Question: The 'mayavi' module for Python has a 3D scatter plotting function. By default the size of the points are scaled with the data (as far as I could understand from going through their website). This is what a screencap of my data looks like:

The colormap indicates the value of each point, so I don't require the size of the point to also scale with the value of the point. Is there any way to disable scaling of size?
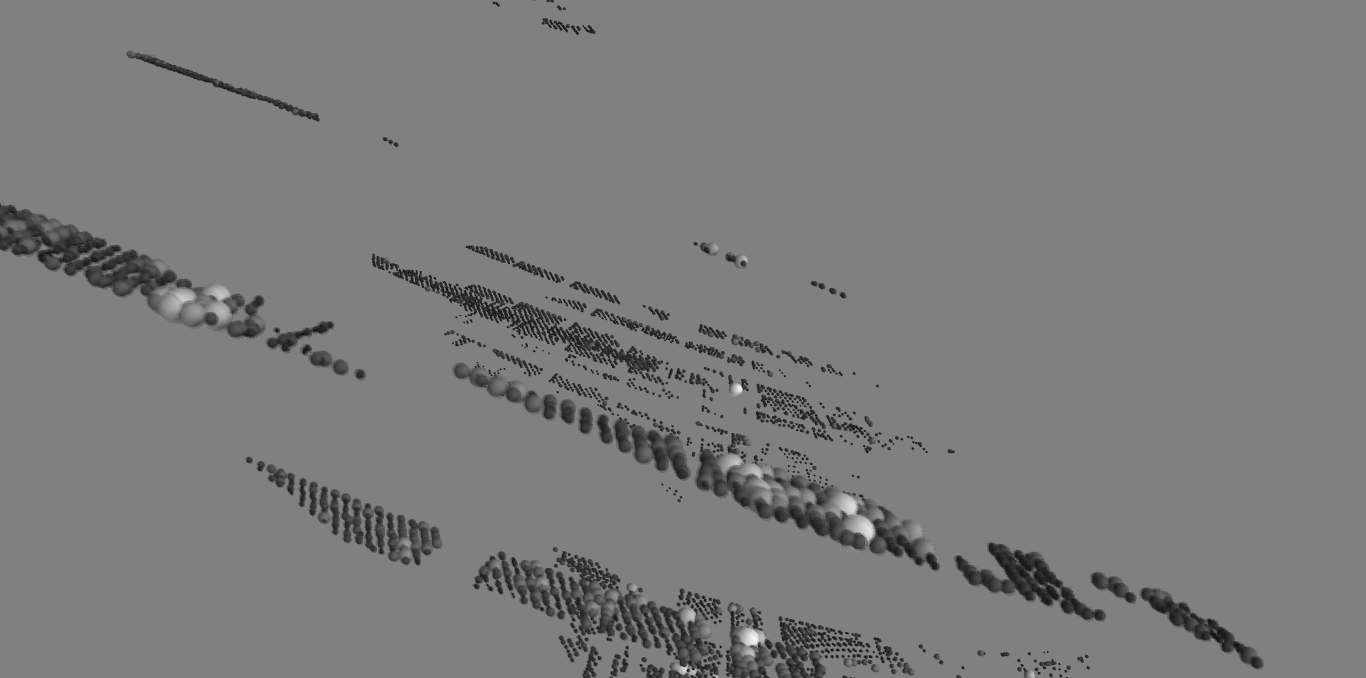
Answer: The function 'mayavi.mlab.points3d' has the 'scale_mode' argument which can be set to ''none''.
For example:
'''
In [23]: t = linspace(0, 4*numpy.pi, 20)
In [24]: x = sin(2*t)
In [25]: y = cos(t)
In [26]: z = cos(2*t)
In [27]: s = 2 + sin(t)
In [28]: mlab.points3d(x, y, z, s, colormap="copper", scale_mode='none')
Out[28]: <mayavi.modules.glyph.Glyph at 0x9fd85f0>
'''
Here's a screenshot of the plot: